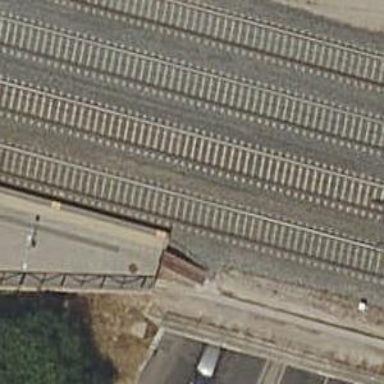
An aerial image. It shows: Railway with electrified tracks and contact line. There are two tracks in total.